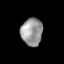
Tissue: prostate
Cell type: T cells
Senescence score: 0.3558
Nuclear area (px): 583
Mean DAPI intensity: 152.527